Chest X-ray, PA view. Patient: 33 years old, sex F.
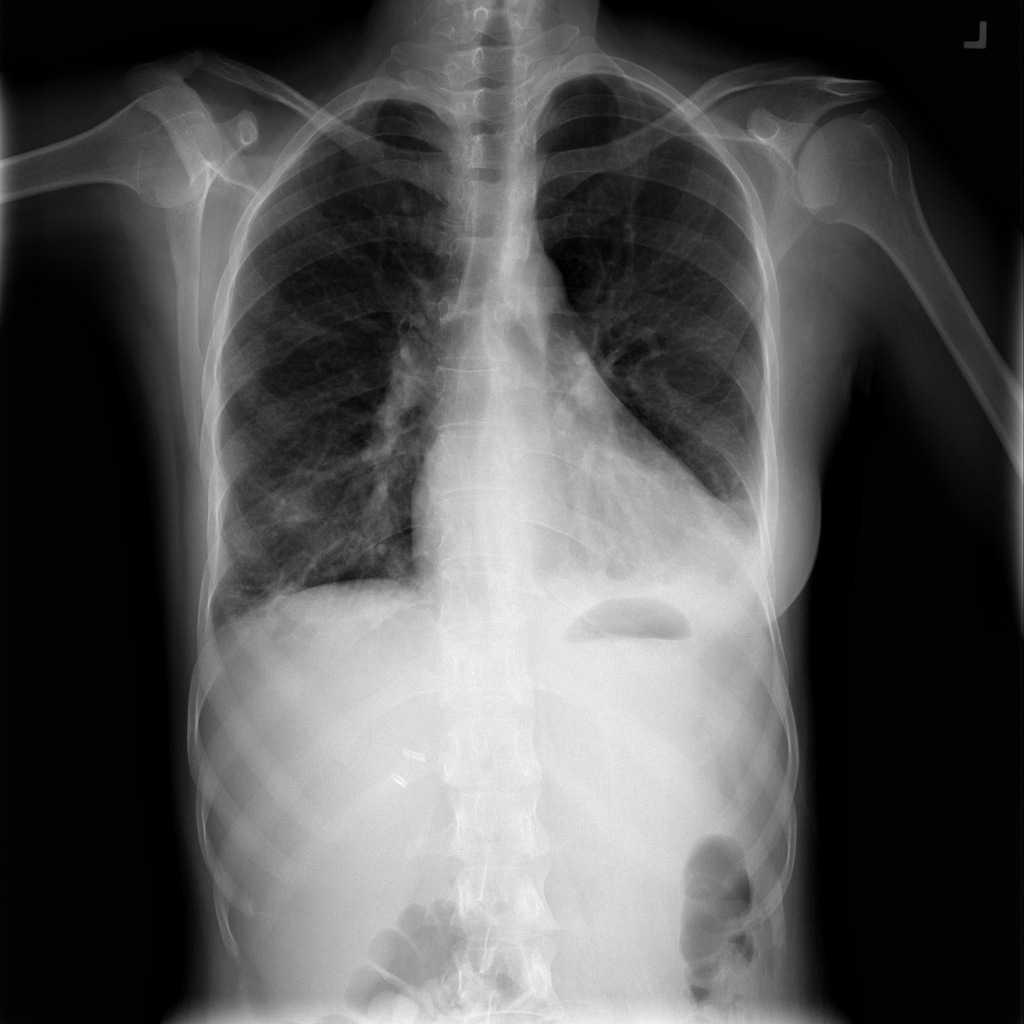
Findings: Effusion